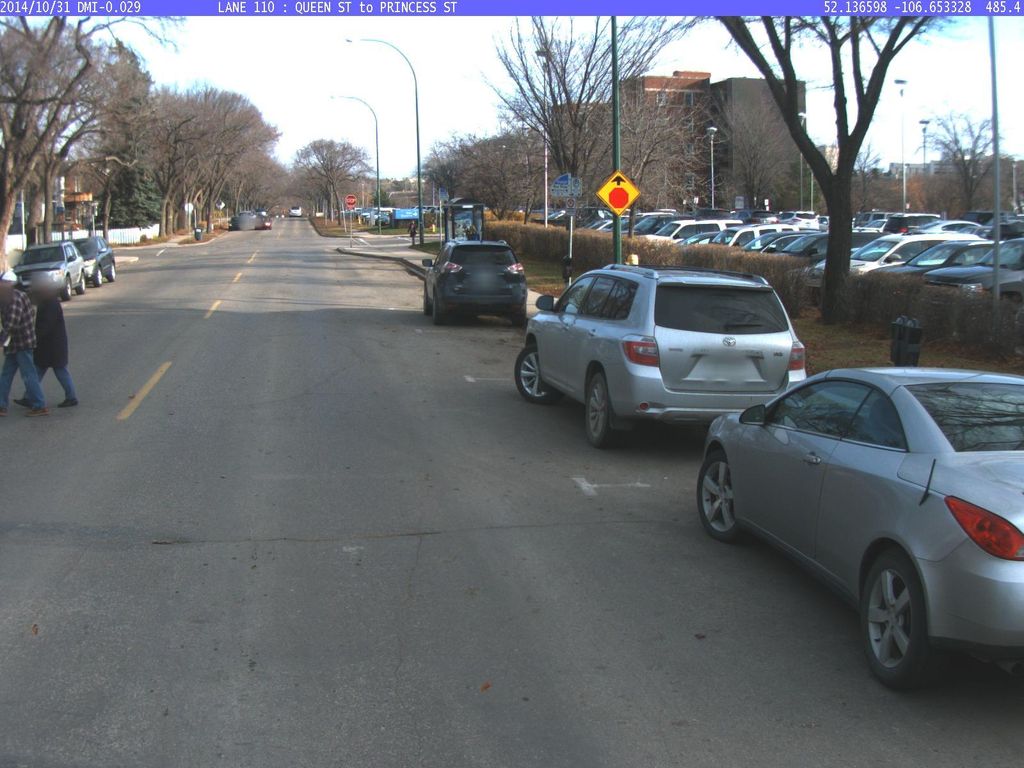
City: saskatoon